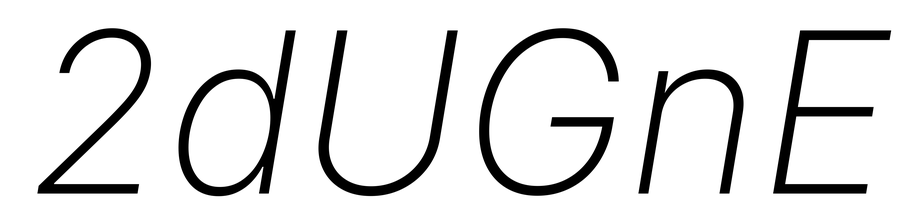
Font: Inter-Italic_ExtraLight_Italic